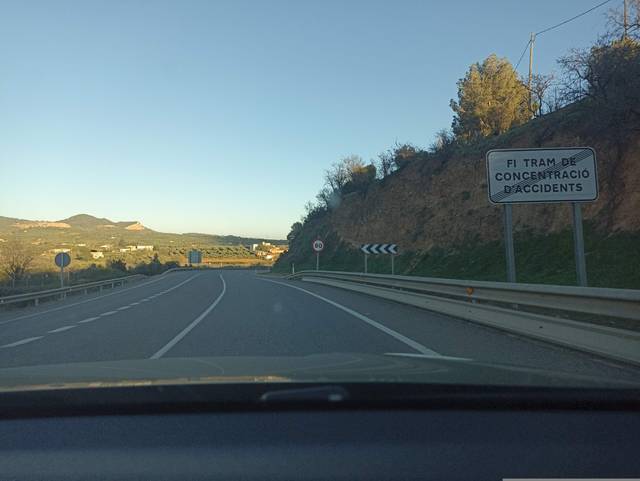
Region: Spain
Coordinates: 41.165, 1.034